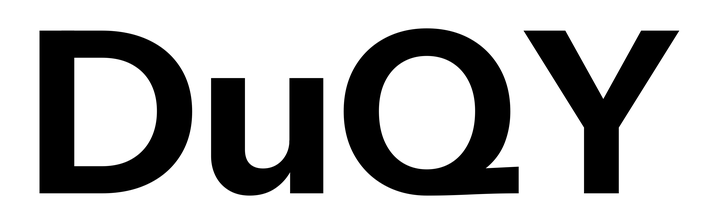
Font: InstrumentSans_Bold